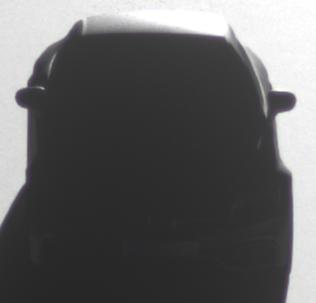
Make: Mercedes-Benz
Model: C 43 AMG
Detailed model: C-Class (205) AMG Limousine
Model produced from: 2016/10
Model produced until: 2018/04
Doors: 4
Color: gray
Road condition: dry road
Daytime: sunrise or sunset
Contrast: high contrast